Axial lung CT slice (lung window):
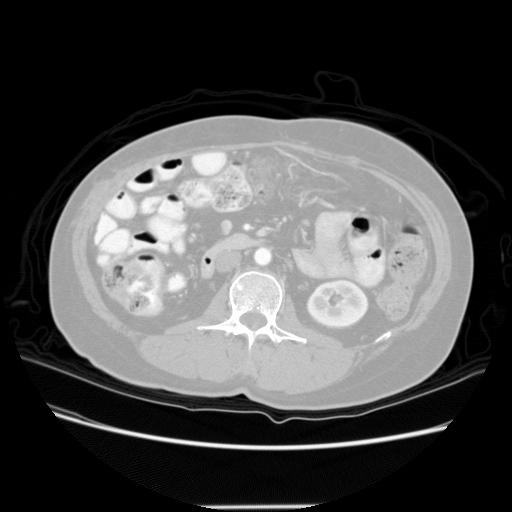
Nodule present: no